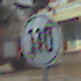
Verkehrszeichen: EndeGeschwindigkeit110
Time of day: Midday
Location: Outdoor (Suburban)
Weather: PartlyCloudy
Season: NotSpecified
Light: Natural